Field crop: tomato
Growth stage: 2
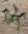
Species: solanum